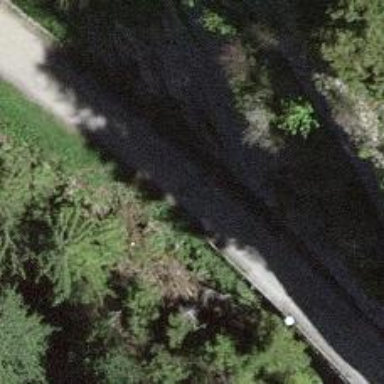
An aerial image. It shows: Abandoned railway track with grade 1 tracktype.